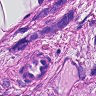
Metastatic tissue present: yes